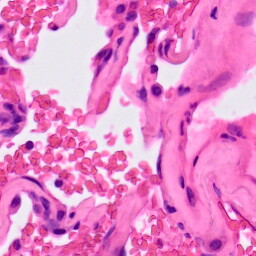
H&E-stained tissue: Lung